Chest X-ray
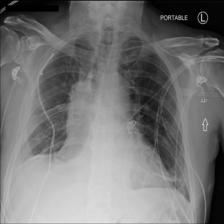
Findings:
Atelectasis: positive
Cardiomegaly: negative
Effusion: negative
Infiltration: negative
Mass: negative
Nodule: negative
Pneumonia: negative
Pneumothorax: negative
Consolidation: negative
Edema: negative
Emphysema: negative
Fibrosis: negative
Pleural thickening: negative
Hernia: negative